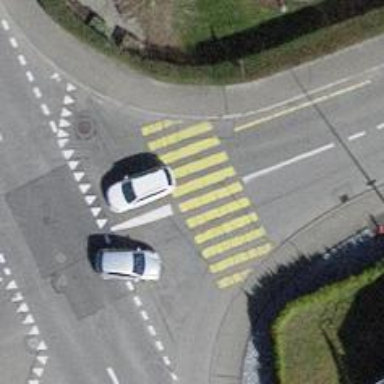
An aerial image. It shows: Uncontrolled zebra crossing with yellow markings.